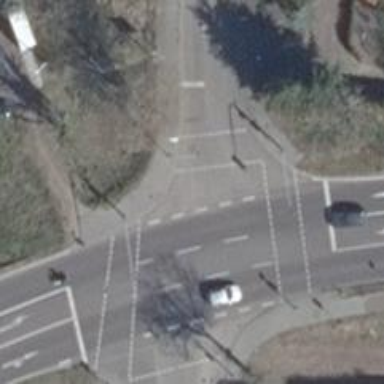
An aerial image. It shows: Crossing with traffic signals.